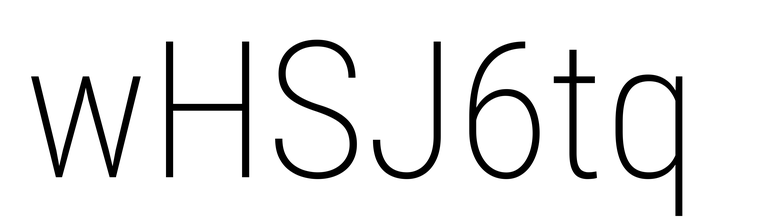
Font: Roboto_Condensed_ExtraLight